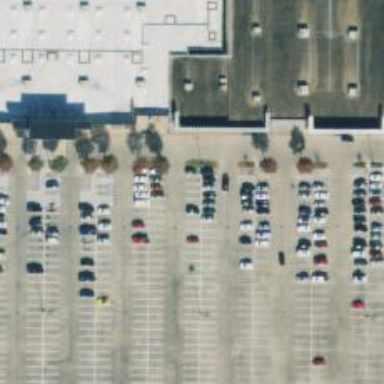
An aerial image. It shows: Parking space is available.